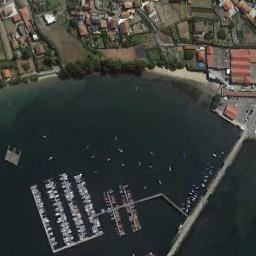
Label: harbor